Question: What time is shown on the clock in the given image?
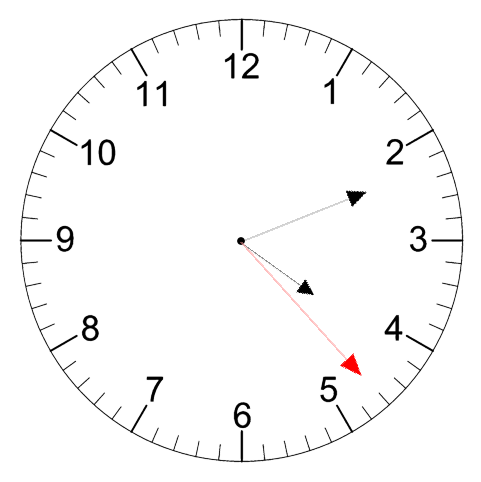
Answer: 04:11:23